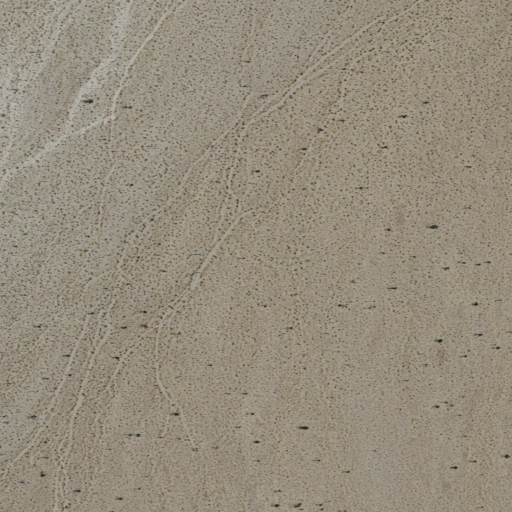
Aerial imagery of plain(s) in California named Lower Centennial Flat containing only shrub